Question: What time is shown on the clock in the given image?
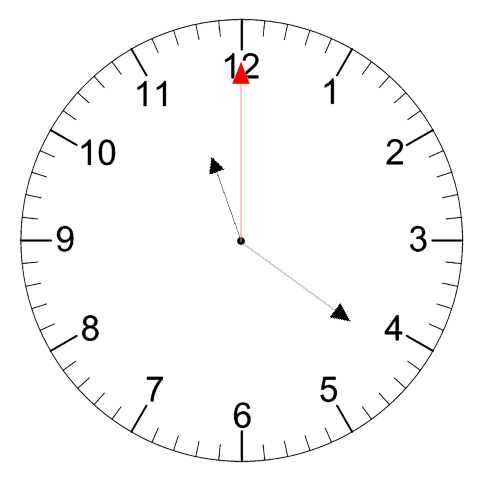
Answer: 11:21:00